Interaction volume radius: 5 \u00c5
Interaction volume height: 10 \u00c5
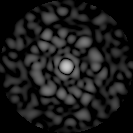
Disorder parameter: 0.8957